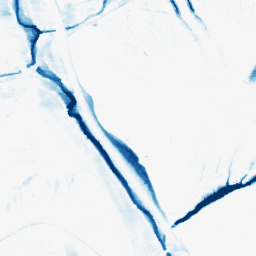
Category: morphological
Decomposition family: morphological_ellipse
Decomposition parameters: operation: closing
width: 10
height: 30
Upsampling method: quintic
Upsampling parameters: scale: 8
Upsampling scale: 8